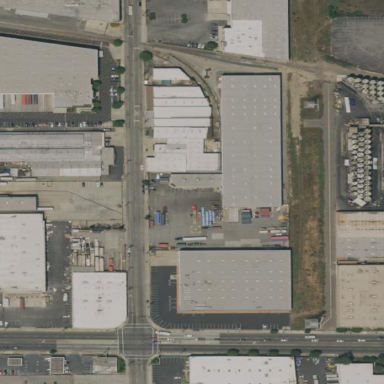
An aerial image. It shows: Industrial building.